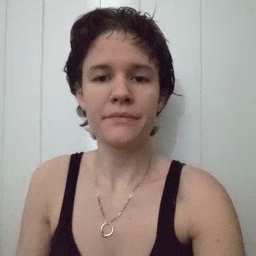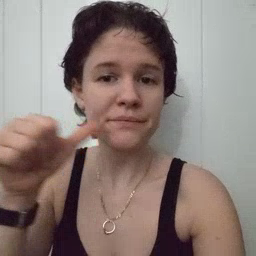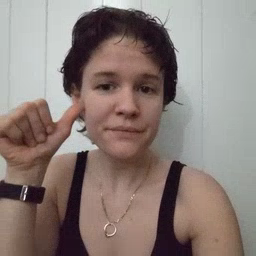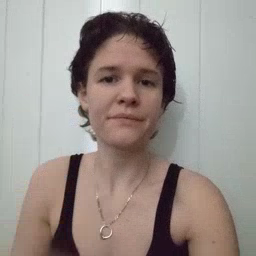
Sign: yesterday